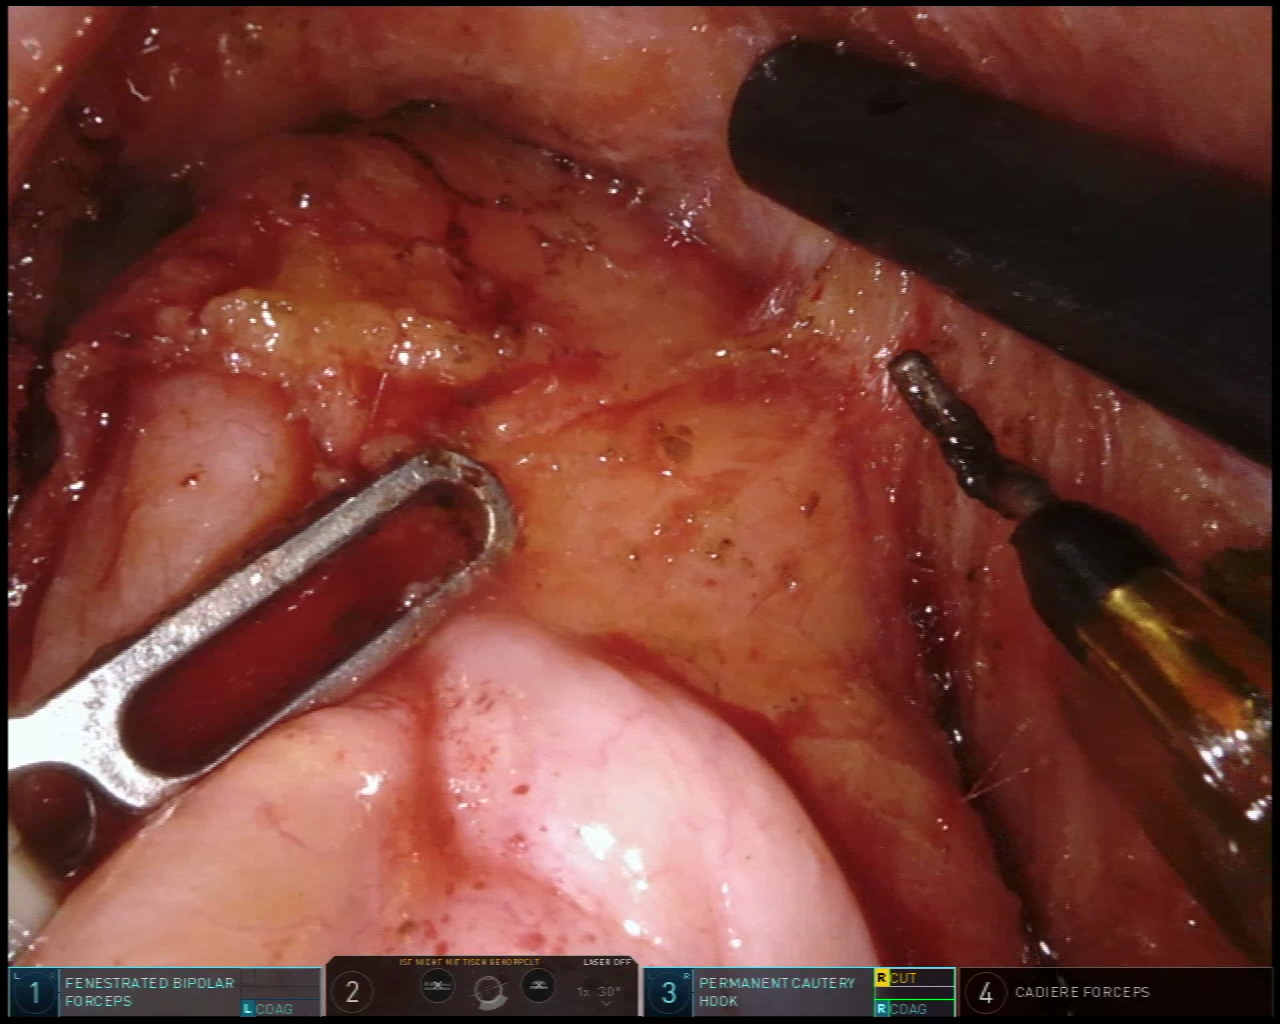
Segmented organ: vesicular_glands
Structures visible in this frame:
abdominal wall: no
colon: no
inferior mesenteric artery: no
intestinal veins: no
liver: no
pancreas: no
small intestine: no
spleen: no
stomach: no
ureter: no
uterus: no
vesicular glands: yes